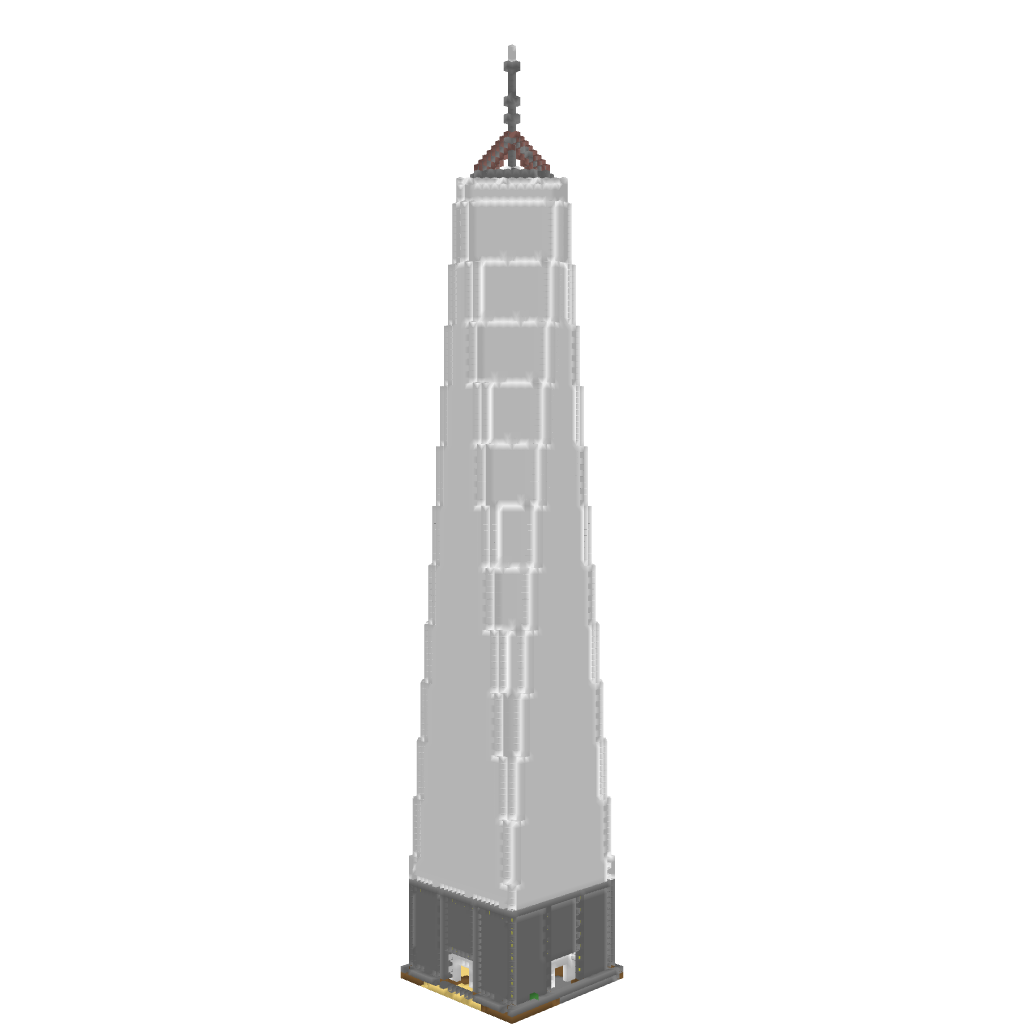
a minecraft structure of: One World Trade Center bad low quality